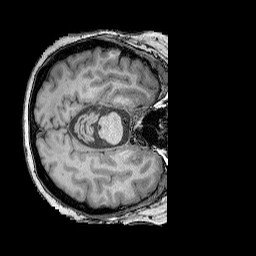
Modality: T1w
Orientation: axial
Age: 46
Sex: female
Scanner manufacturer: siemens
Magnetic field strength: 3 T
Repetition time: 2.25 s
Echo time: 0.00411 s